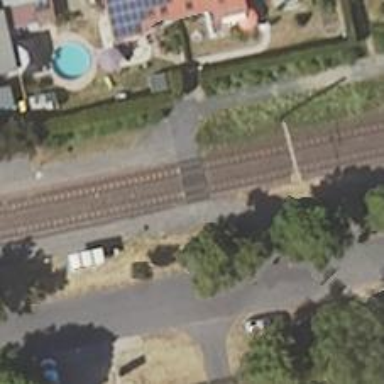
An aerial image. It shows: Tram crossing on the railway.